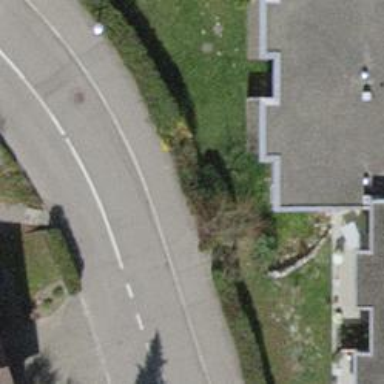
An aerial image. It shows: Hedge acting as barrier.